Field crop: tomato
Growth stage: 2
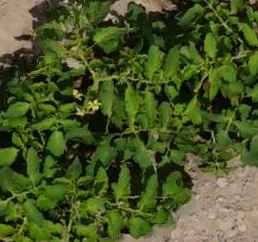
Species: tomato